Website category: sports
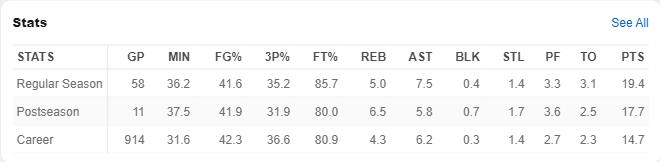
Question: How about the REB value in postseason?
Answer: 6.5

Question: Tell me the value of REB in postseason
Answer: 6.5

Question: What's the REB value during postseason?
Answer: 6.5

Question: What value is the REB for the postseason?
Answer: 6.5

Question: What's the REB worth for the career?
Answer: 4.3

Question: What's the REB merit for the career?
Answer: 4.3

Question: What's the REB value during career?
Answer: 4.3

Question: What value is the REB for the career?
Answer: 4.3

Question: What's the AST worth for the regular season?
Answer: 7.5

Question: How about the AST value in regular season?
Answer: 7.5

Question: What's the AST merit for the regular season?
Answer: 7.5

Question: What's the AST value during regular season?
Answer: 7.5

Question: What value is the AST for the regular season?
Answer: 7.5

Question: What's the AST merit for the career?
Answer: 6.2

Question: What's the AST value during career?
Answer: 6.2

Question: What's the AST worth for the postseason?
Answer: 5.8

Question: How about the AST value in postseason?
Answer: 5.8

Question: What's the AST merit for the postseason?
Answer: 5.8

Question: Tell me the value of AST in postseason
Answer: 5.8

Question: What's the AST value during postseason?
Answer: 5.8

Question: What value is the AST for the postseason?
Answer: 5.8

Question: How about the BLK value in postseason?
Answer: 0.7

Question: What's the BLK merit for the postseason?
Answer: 0.7

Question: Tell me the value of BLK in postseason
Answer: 0.7

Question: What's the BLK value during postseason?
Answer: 0.7

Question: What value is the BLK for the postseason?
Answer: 0.7

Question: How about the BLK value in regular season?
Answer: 0.4

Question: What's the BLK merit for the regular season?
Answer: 0.4

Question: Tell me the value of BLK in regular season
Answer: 0.4

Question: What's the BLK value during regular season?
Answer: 0.4

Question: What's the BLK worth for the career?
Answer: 0.3

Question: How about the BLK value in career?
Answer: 0.3

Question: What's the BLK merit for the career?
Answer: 0.3

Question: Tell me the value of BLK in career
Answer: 0.3

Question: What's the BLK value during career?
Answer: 0.3

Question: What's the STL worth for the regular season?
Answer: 1.4

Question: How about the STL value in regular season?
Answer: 1.4

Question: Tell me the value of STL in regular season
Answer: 1.4

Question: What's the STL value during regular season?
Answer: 1.4

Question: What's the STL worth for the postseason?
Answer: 1.7

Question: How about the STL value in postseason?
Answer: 1.7

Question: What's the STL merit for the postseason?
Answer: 1.7

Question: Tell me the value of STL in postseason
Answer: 1.7

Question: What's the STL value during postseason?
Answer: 1.7

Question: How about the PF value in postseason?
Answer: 3.6

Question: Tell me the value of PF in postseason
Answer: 3.6

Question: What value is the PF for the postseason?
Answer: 3.6

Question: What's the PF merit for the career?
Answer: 2.7

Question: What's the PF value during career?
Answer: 2.7

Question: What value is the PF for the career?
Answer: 2.7

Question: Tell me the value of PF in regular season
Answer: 3.3

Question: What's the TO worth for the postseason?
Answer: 2.5

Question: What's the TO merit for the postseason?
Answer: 2.5

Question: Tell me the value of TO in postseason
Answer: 2.5

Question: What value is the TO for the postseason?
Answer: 2.5

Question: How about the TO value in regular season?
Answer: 3.1

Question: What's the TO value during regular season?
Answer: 3.1

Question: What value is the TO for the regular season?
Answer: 3.1

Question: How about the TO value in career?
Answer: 2.3

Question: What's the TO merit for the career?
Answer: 2.3

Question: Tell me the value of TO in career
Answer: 2.3

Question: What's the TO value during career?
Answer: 2.3

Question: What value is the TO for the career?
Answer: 2.3

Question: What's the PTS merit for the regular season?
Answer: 19.4